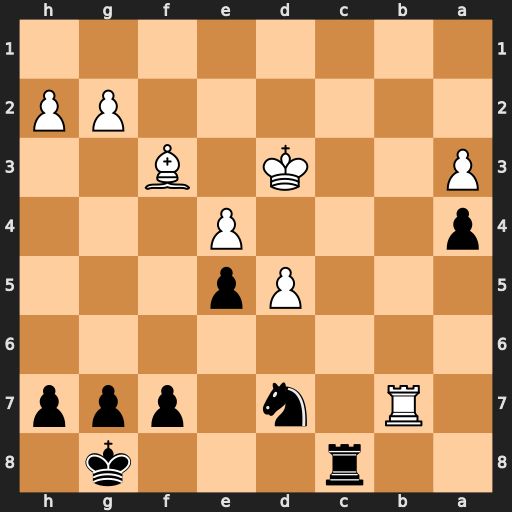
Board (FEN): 2r3k1/1R1n1ppp/8/3Pp3/p3P3/P2K1B2/6PP/8
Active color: b
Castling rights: -
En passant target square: -
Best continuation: Nc5+ Kd2 Nxb7